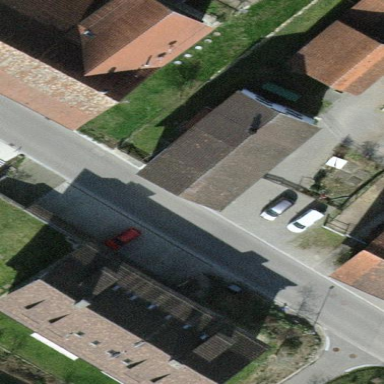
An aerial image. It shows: Detached building with gabled roof.